Brain MRI, t2w sequence, axial 2D slice.
Patient: age 45, sex F, weight 90 kg, height 1.9 m
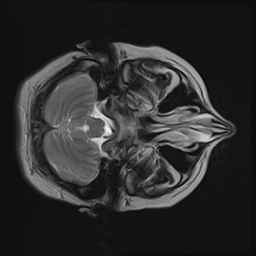